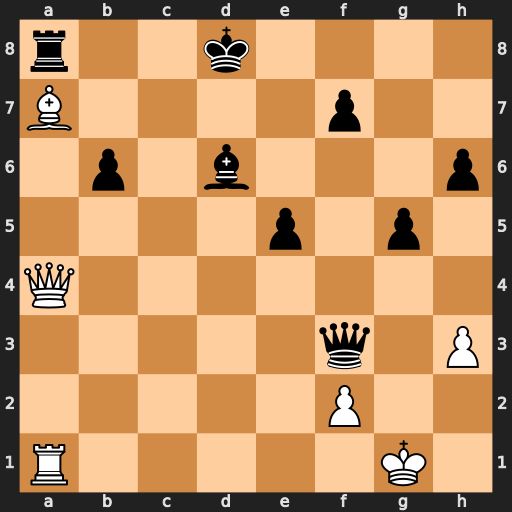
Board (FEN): r2k4/B4p2/1p1b3p/4p1p1/Q7/5q1P/5P2/R5K1
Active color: w
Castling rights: -
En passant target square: -
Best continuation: Bxb6+ Ke7 Qxa8 Qxa8 Rxa8